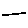
Label: line